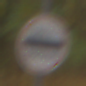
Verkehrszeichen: Zollstelle
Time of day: Midday
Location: Outdoor (Nature)
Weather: Overcast
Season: NotSpecified
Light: Natural